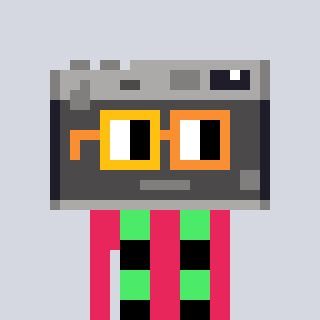
a pixel art character with square yellow and orange glasses, a camera-shaped head and a redpinkish-colored body on a cool background